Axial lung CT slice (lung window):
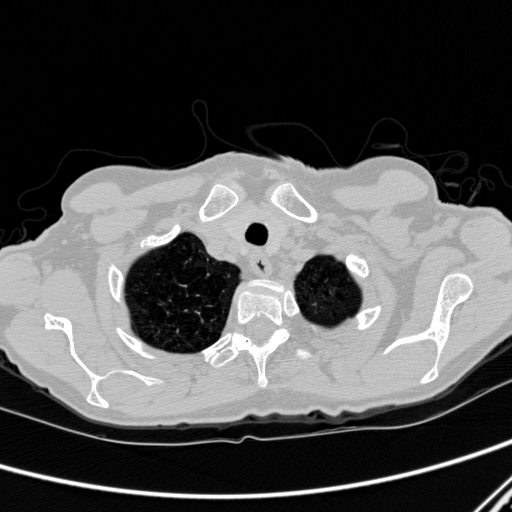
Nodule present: no